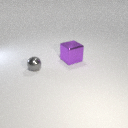
large purple metal cube behind small gray metal sphere